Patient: sex M, age 71
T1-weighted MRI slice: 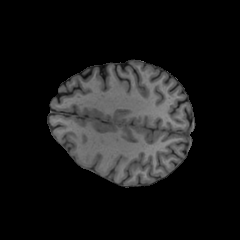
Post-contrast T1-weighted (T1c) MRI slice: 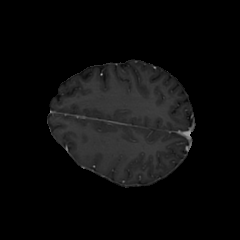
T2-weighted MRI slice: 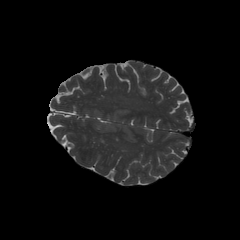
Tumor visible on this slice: no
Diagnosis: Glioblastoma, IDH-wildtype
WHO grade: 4